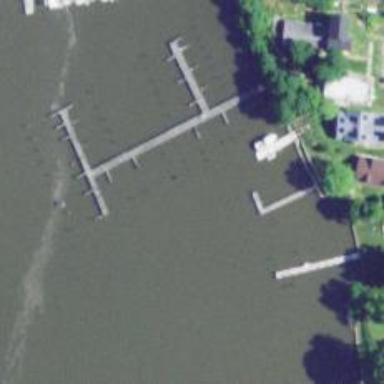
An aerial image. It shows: Man-made pier.